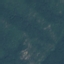
Label: Forest